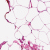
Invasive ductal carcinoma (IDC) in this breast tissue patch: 0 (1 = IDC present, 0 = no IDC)